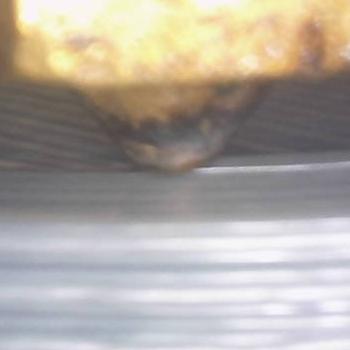
Flow rate: 84%